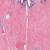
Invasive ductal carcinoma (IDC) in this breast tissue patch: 0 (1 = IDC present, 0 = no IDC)